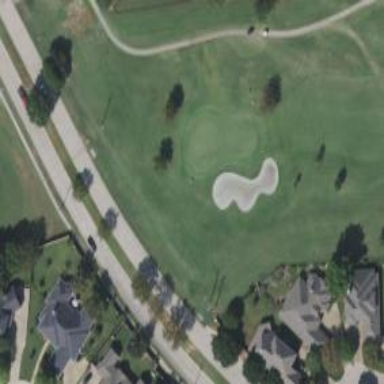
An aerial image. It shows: View of golf hole.